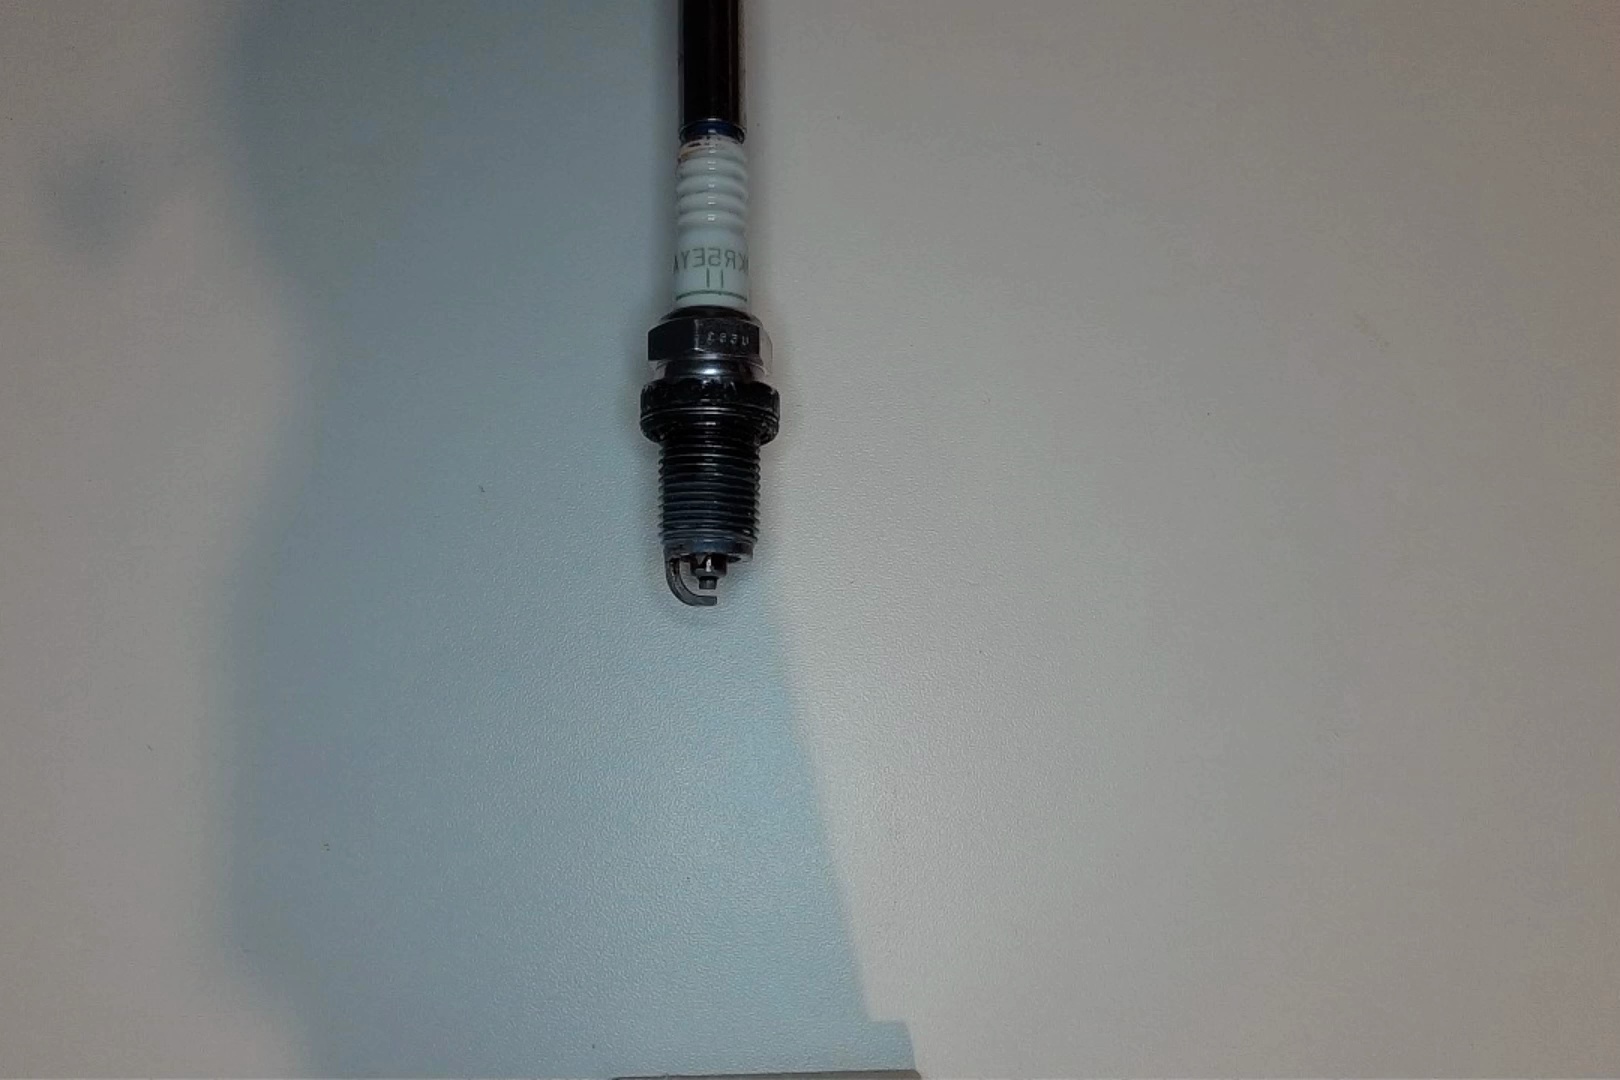
Label: anomaly